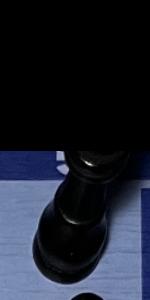
Label: King_Black